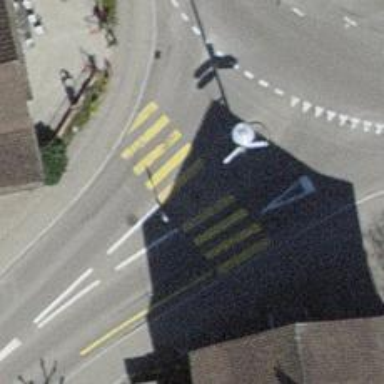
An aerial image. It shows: Uncontrolled zebra crossing with notable zebra markings.